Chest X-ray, AP view. Patient: 21 years old, sex F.
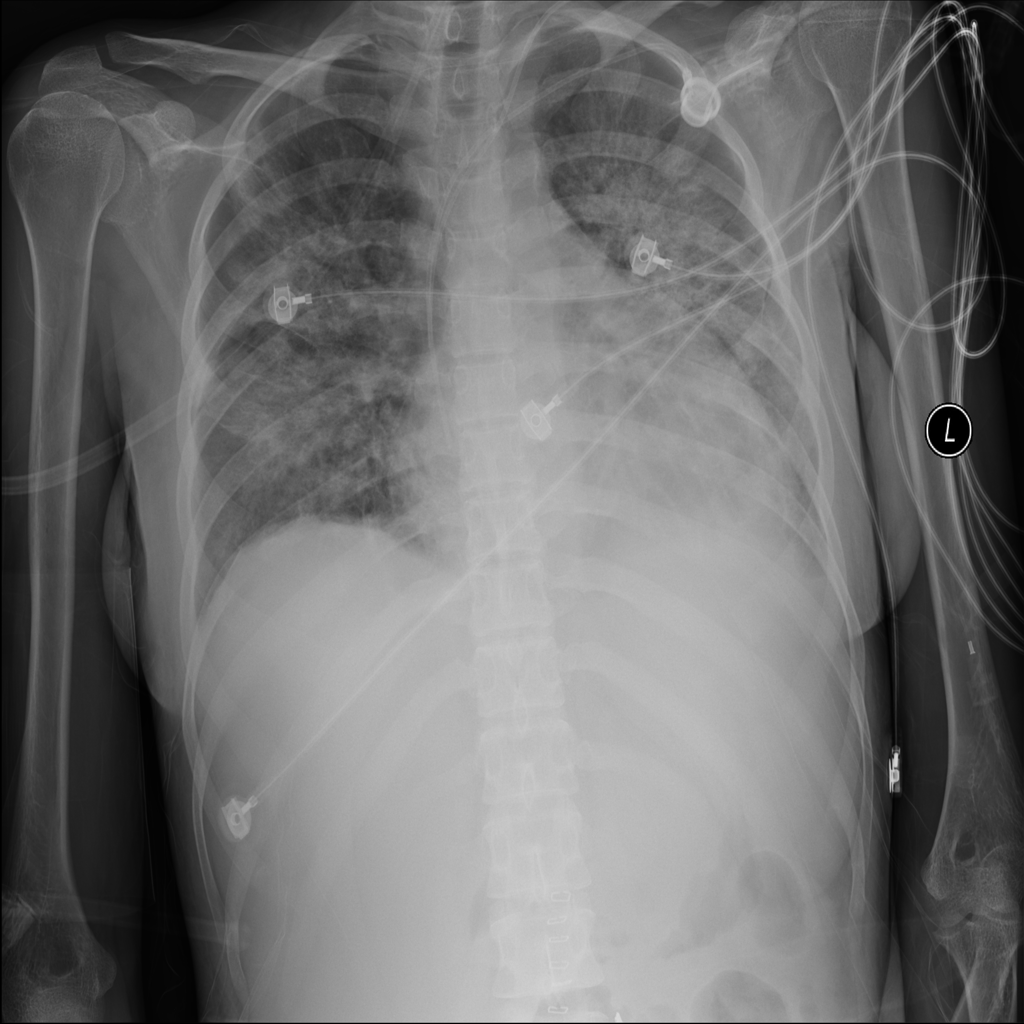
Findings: Infiltration